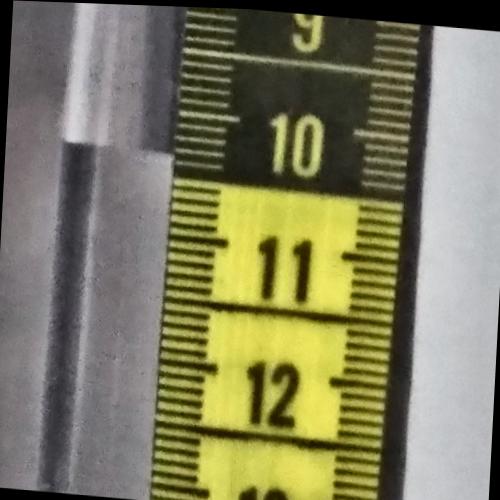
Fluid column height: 10.4 cm